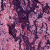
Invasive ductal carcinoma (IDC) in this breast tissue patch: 1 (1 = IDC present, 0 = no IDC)